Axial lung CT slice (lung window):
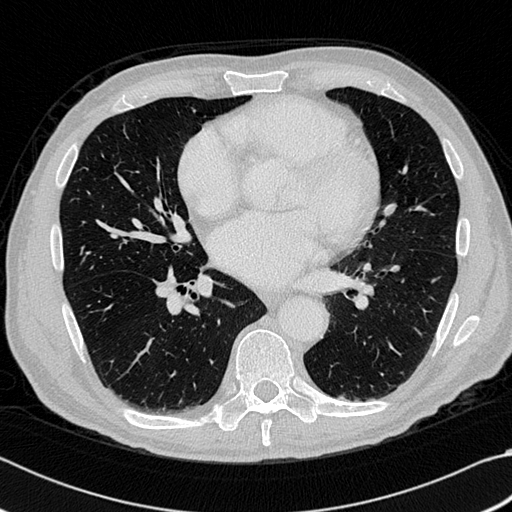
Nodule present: yes
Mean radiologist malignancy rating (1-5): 2.5